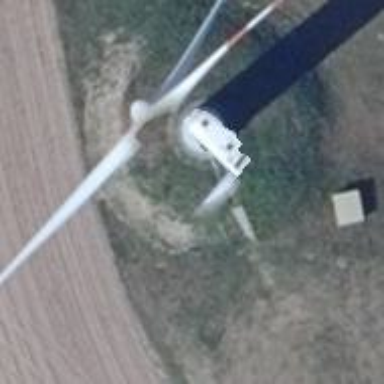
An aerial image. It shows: Wind power generator employing wind turbines.